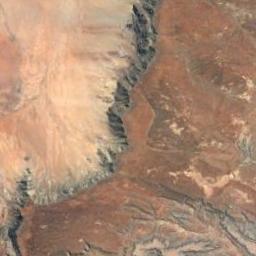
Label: mountain